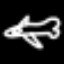
Label: airplane